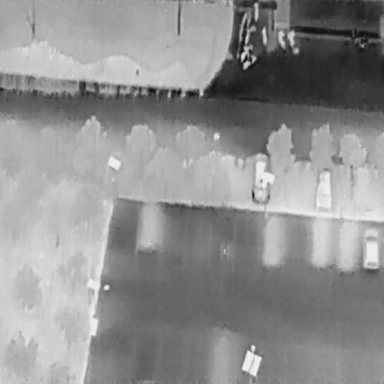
There are 15 objects shown in the infrared image, including four Cars, eight Bicycles, and three People.